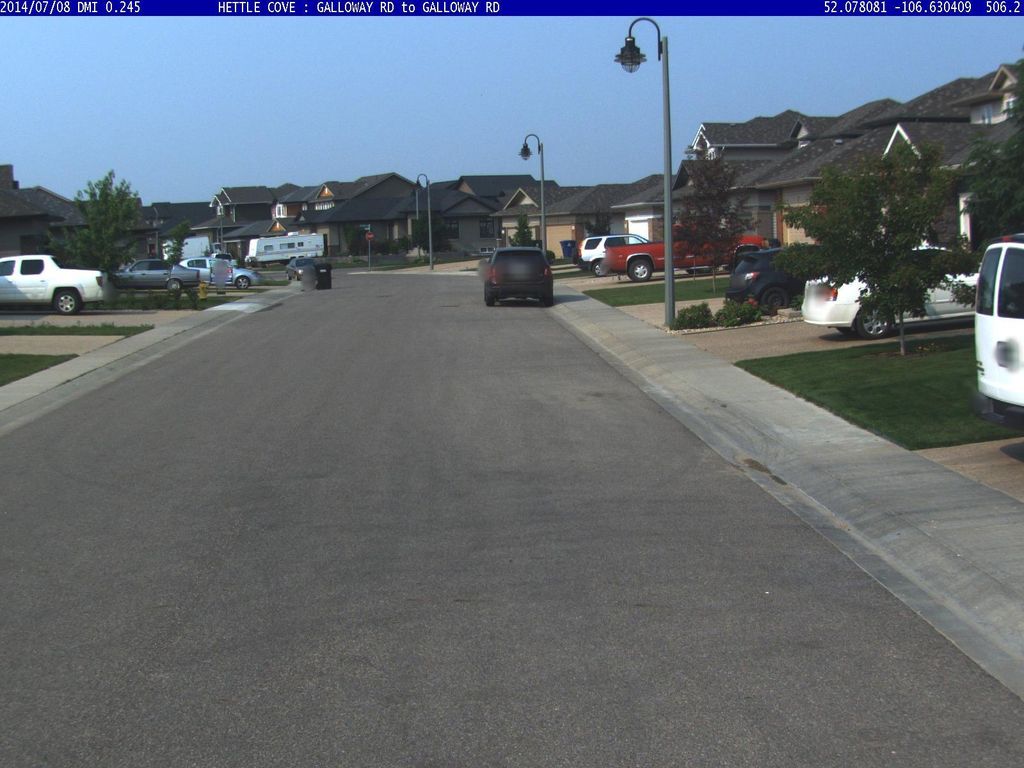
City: saskatoon